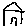
Label: house